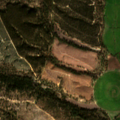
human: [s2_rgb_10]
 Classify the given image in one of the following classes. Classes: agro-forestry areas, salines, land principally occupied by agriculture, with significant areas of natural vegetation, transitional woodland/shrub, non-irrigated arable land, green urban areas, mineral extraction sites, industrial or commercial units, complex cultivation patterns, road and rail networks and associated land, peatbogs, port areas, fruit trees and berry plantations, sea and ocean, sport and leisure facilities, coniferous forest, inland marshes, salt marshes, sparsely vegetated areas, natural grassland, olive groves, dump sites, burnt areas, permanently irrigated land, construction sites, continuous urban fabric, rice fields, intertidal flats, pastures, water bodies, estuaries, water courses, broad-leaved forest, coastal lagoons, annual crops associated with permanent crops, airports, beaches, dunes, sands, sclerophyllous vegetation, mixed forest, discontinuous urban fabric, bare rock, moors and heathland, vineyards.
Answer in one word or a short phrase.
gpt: permanently irrigated land, broad-leaved forest, transitional woodland/shrub